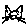
Label: cat